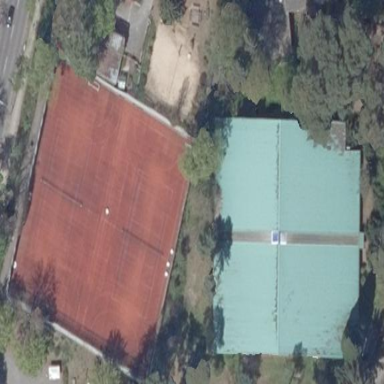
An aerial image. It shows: Sports hall meant for tennis.